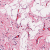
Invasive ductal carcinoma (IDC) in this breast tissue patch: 0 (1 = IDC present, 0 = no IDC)